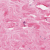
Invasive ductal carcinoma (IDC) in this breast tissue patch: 0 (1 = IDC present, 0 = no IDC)